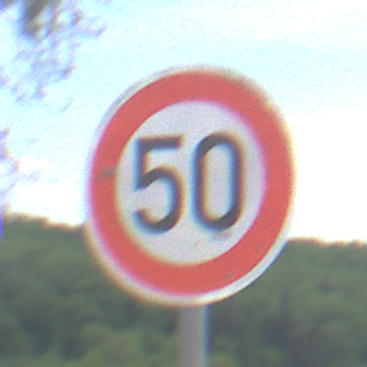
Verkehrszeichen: Geschwindigkeit50
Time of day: Midday
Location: Outdoor (RoadRail)
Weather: PartlyCloudy
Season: NotSpecified
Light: Natural